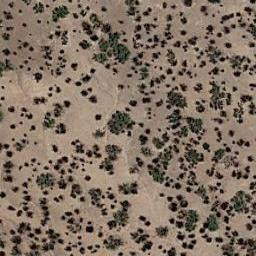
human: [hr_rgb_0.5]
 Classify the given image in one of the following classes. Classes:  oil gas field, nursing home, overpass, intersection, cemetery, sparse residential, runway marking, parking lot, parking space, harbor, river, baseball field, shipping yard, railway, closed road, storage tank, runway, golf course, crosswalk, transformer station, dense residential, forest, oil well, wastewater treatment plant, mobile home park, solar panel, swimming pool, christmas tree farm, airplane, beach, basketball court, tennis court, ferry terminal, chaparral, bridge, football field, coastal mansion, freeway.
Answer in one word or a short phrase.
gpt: chaparral